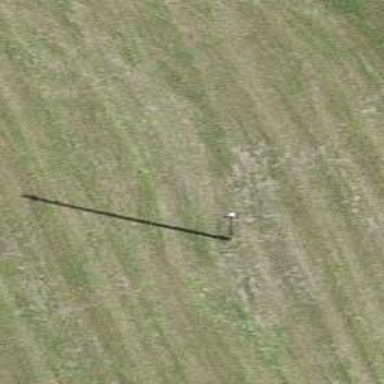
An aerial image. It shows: Utility pole as the man-made structure.